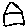
Label: house